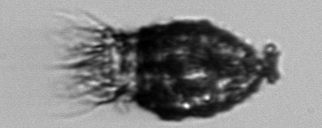
Label: Stenosemella_pacifica